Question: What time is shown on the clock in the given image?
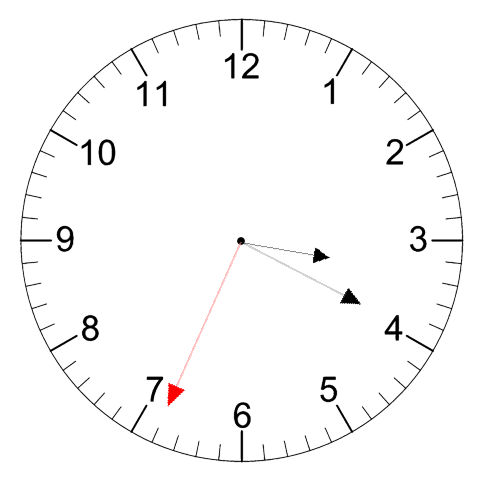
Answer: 03:19:34